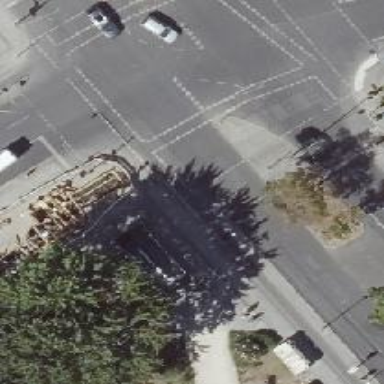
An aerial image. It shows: Sidewalk.